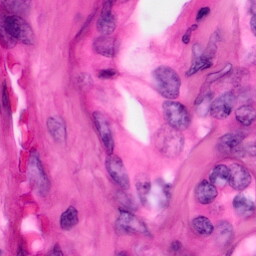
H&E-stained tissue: Pancreatic